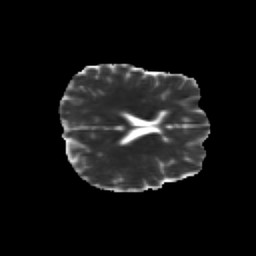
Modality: MD
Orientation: axial
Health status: healthy
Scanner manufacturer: siemens
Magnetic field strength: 3 T
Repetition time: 10 s
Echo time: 0.092 s